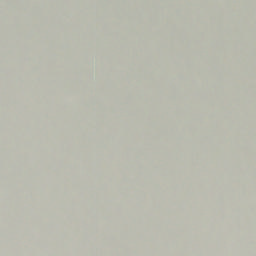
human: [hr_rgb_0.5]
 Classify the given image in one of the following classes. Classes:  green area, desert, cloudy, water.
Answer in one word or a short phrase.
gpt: cloudy